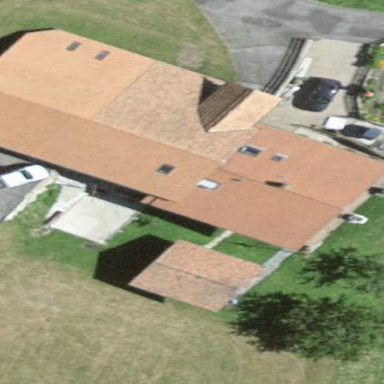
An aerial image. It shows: Farm building.